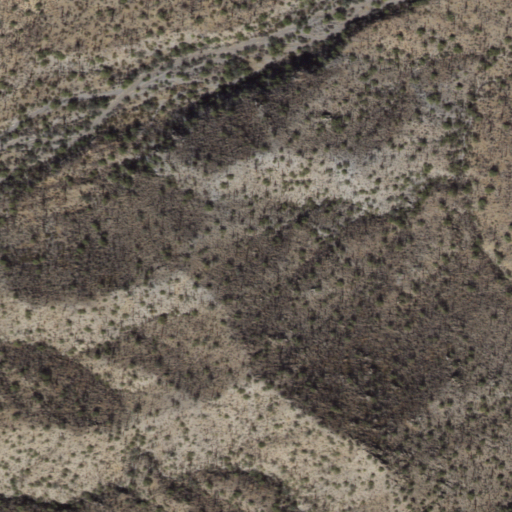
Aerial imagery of mountain in Arizona named Table Top Mountains containing only shrub